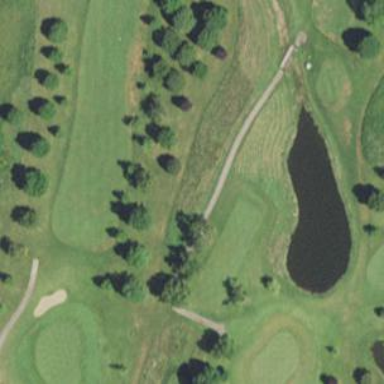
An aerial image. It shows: Well-maintained footway with grade1 tracktype. It resembles path in golf course.